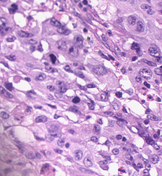
Tumor epithelial tissue: yes
Tumor-associated stroma tissue: no
Normal tissue: no